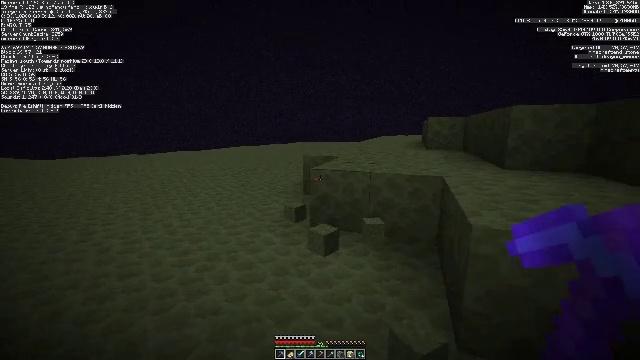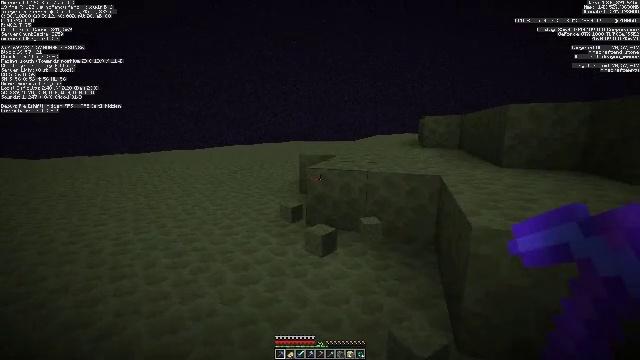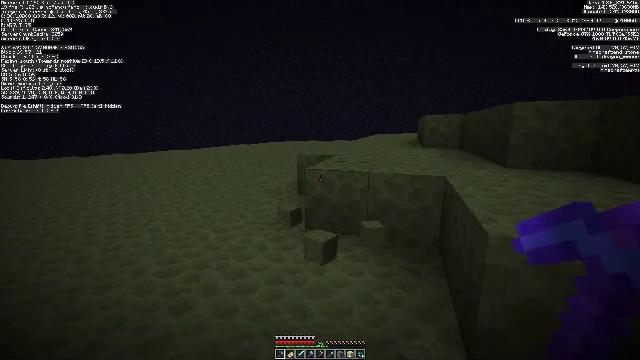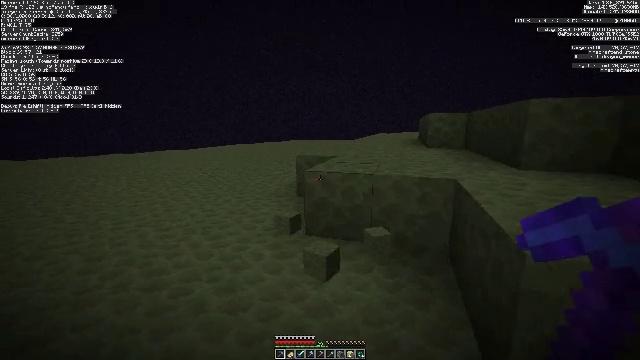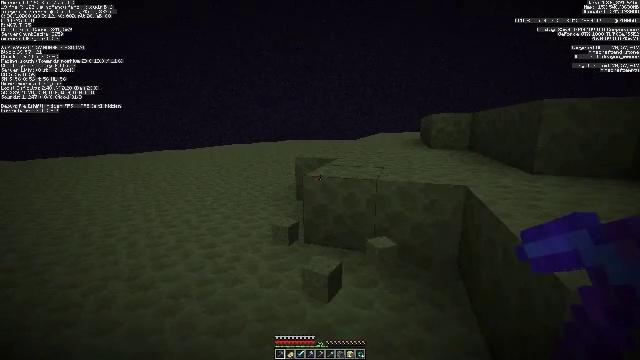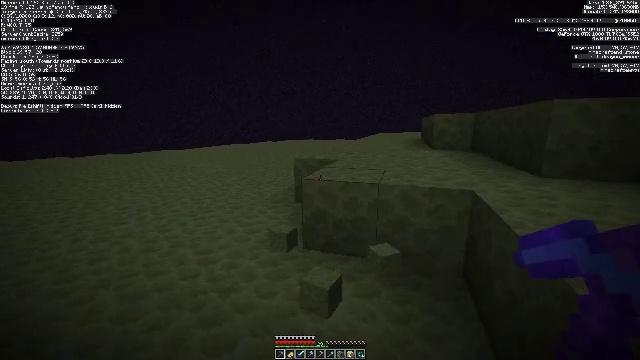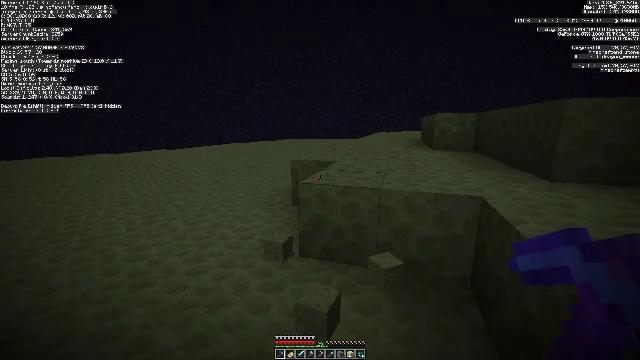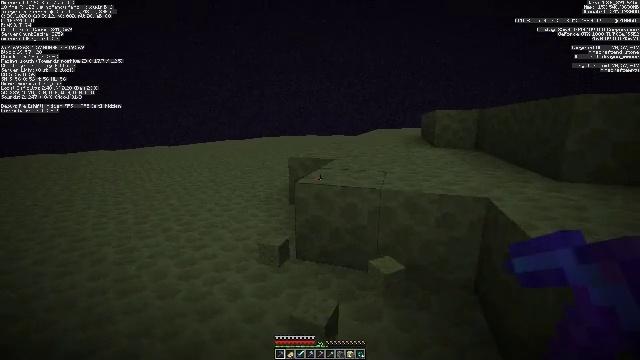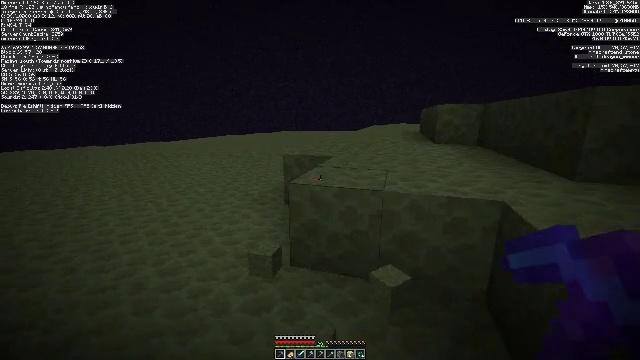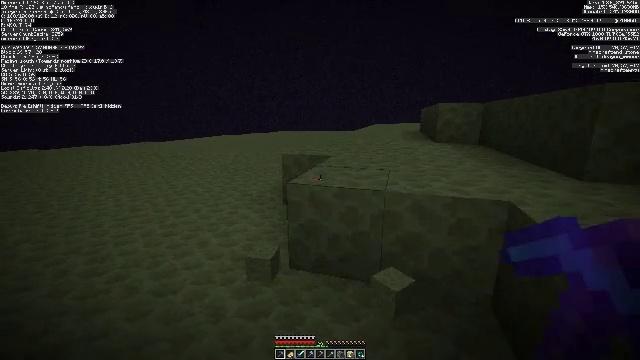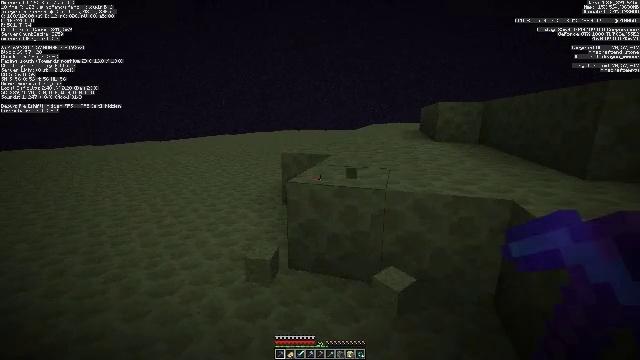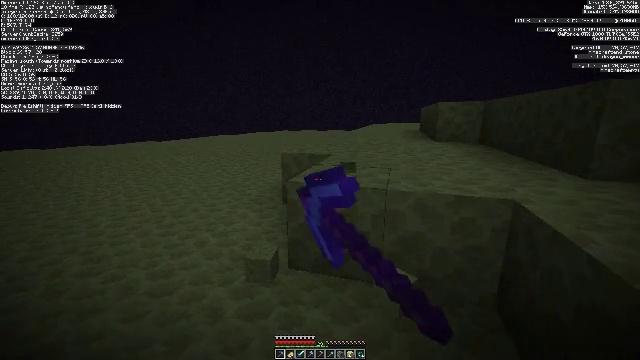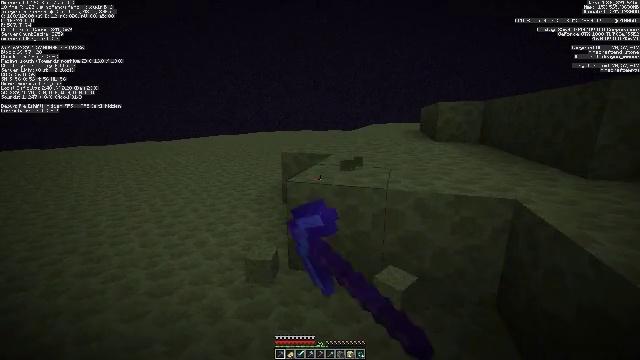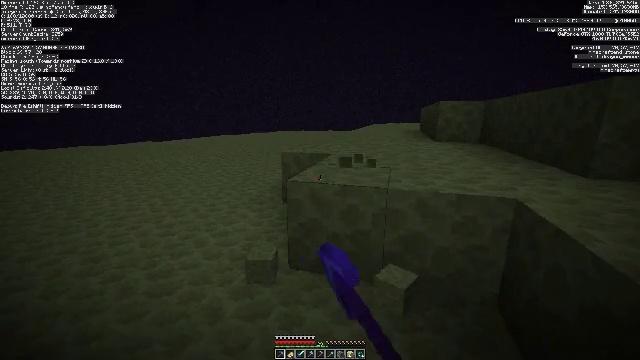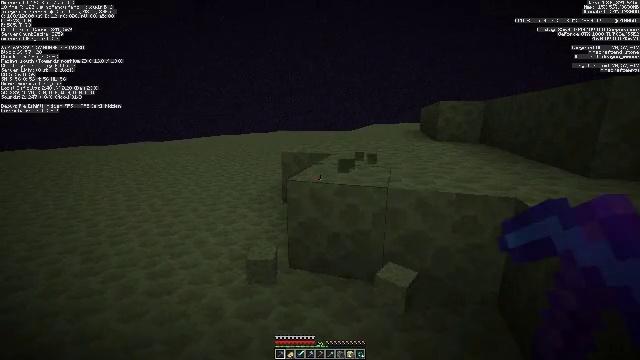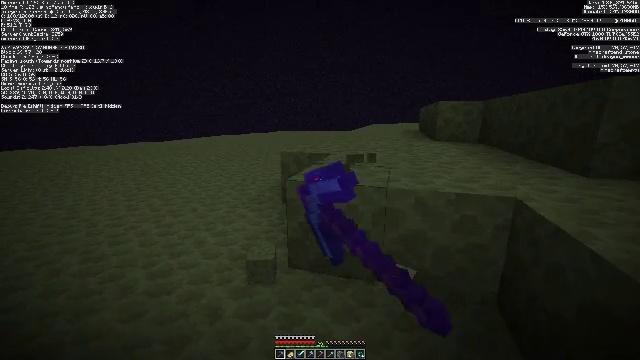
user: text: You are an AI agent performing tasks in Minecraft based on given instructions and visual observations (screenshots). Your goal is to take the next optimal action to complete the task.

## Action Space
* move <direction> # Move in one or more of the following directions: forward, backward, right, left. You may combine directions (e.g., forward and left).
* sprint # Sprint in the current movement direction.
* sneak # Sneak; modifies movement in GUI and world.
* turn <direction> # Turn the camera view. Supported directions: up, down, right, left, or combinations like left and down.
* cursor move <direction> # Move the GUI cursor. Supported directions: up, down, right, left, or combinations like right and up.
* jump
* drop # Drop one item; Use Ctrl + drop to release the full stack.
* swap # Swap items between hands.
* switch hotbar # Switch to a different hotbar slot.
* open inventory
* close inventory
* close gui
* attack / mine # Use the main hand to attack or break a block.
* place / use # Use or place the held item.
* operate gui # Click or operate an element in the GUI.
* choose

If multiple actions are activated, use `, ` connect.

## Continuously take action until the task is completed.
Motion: motion action
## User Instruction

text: Break some end stone blocks.
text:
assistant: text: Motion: move forward
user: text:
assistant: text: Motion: move forward
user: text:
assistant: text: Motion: move forward
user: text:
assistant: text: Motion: move forward
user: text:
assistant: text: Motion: move forward
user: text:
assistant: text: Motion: move forward
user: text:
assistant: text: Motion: move forward
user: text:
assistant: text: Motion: turn down
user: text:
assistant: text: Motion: no_op
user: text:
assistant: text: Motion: attack / mine
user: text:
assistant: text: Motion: attack / mine
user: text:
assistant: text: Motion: attack / mine
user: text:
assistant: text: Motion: attack / mine
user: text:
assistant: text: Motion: attack / mine
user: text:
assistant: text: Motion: attack / mine
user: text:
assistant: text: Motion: attack / mine
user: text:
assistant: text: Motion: attack / mine
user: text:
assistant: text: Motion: move forward, attack / mine
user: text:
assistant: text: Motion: move forward, attack / mine
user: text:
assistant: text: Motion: move forward, attack / mine
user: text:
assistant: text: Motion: move forward, turn right, attack / mine
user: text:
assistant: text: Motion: move forward, turn right, attack / mine
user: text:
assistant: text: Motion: move forward, attack / mine
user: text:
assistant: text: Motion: move forward, attack / mine
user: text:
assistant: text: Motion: attack / mine
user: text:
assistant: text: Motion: attack / mine
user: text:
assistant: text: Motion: attack / mine
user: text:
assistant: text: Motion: move forward, attack / mine
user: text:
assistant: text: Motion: move forward, attack / mine
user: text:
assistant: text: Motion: move forward, attack / mine